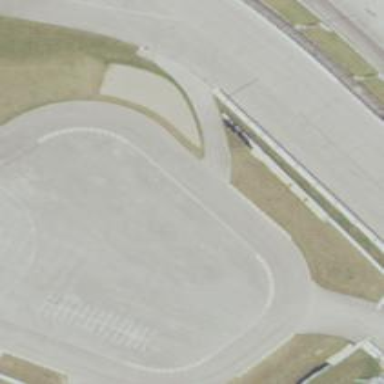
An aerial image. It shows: Raceway for motor sports.